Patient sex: M
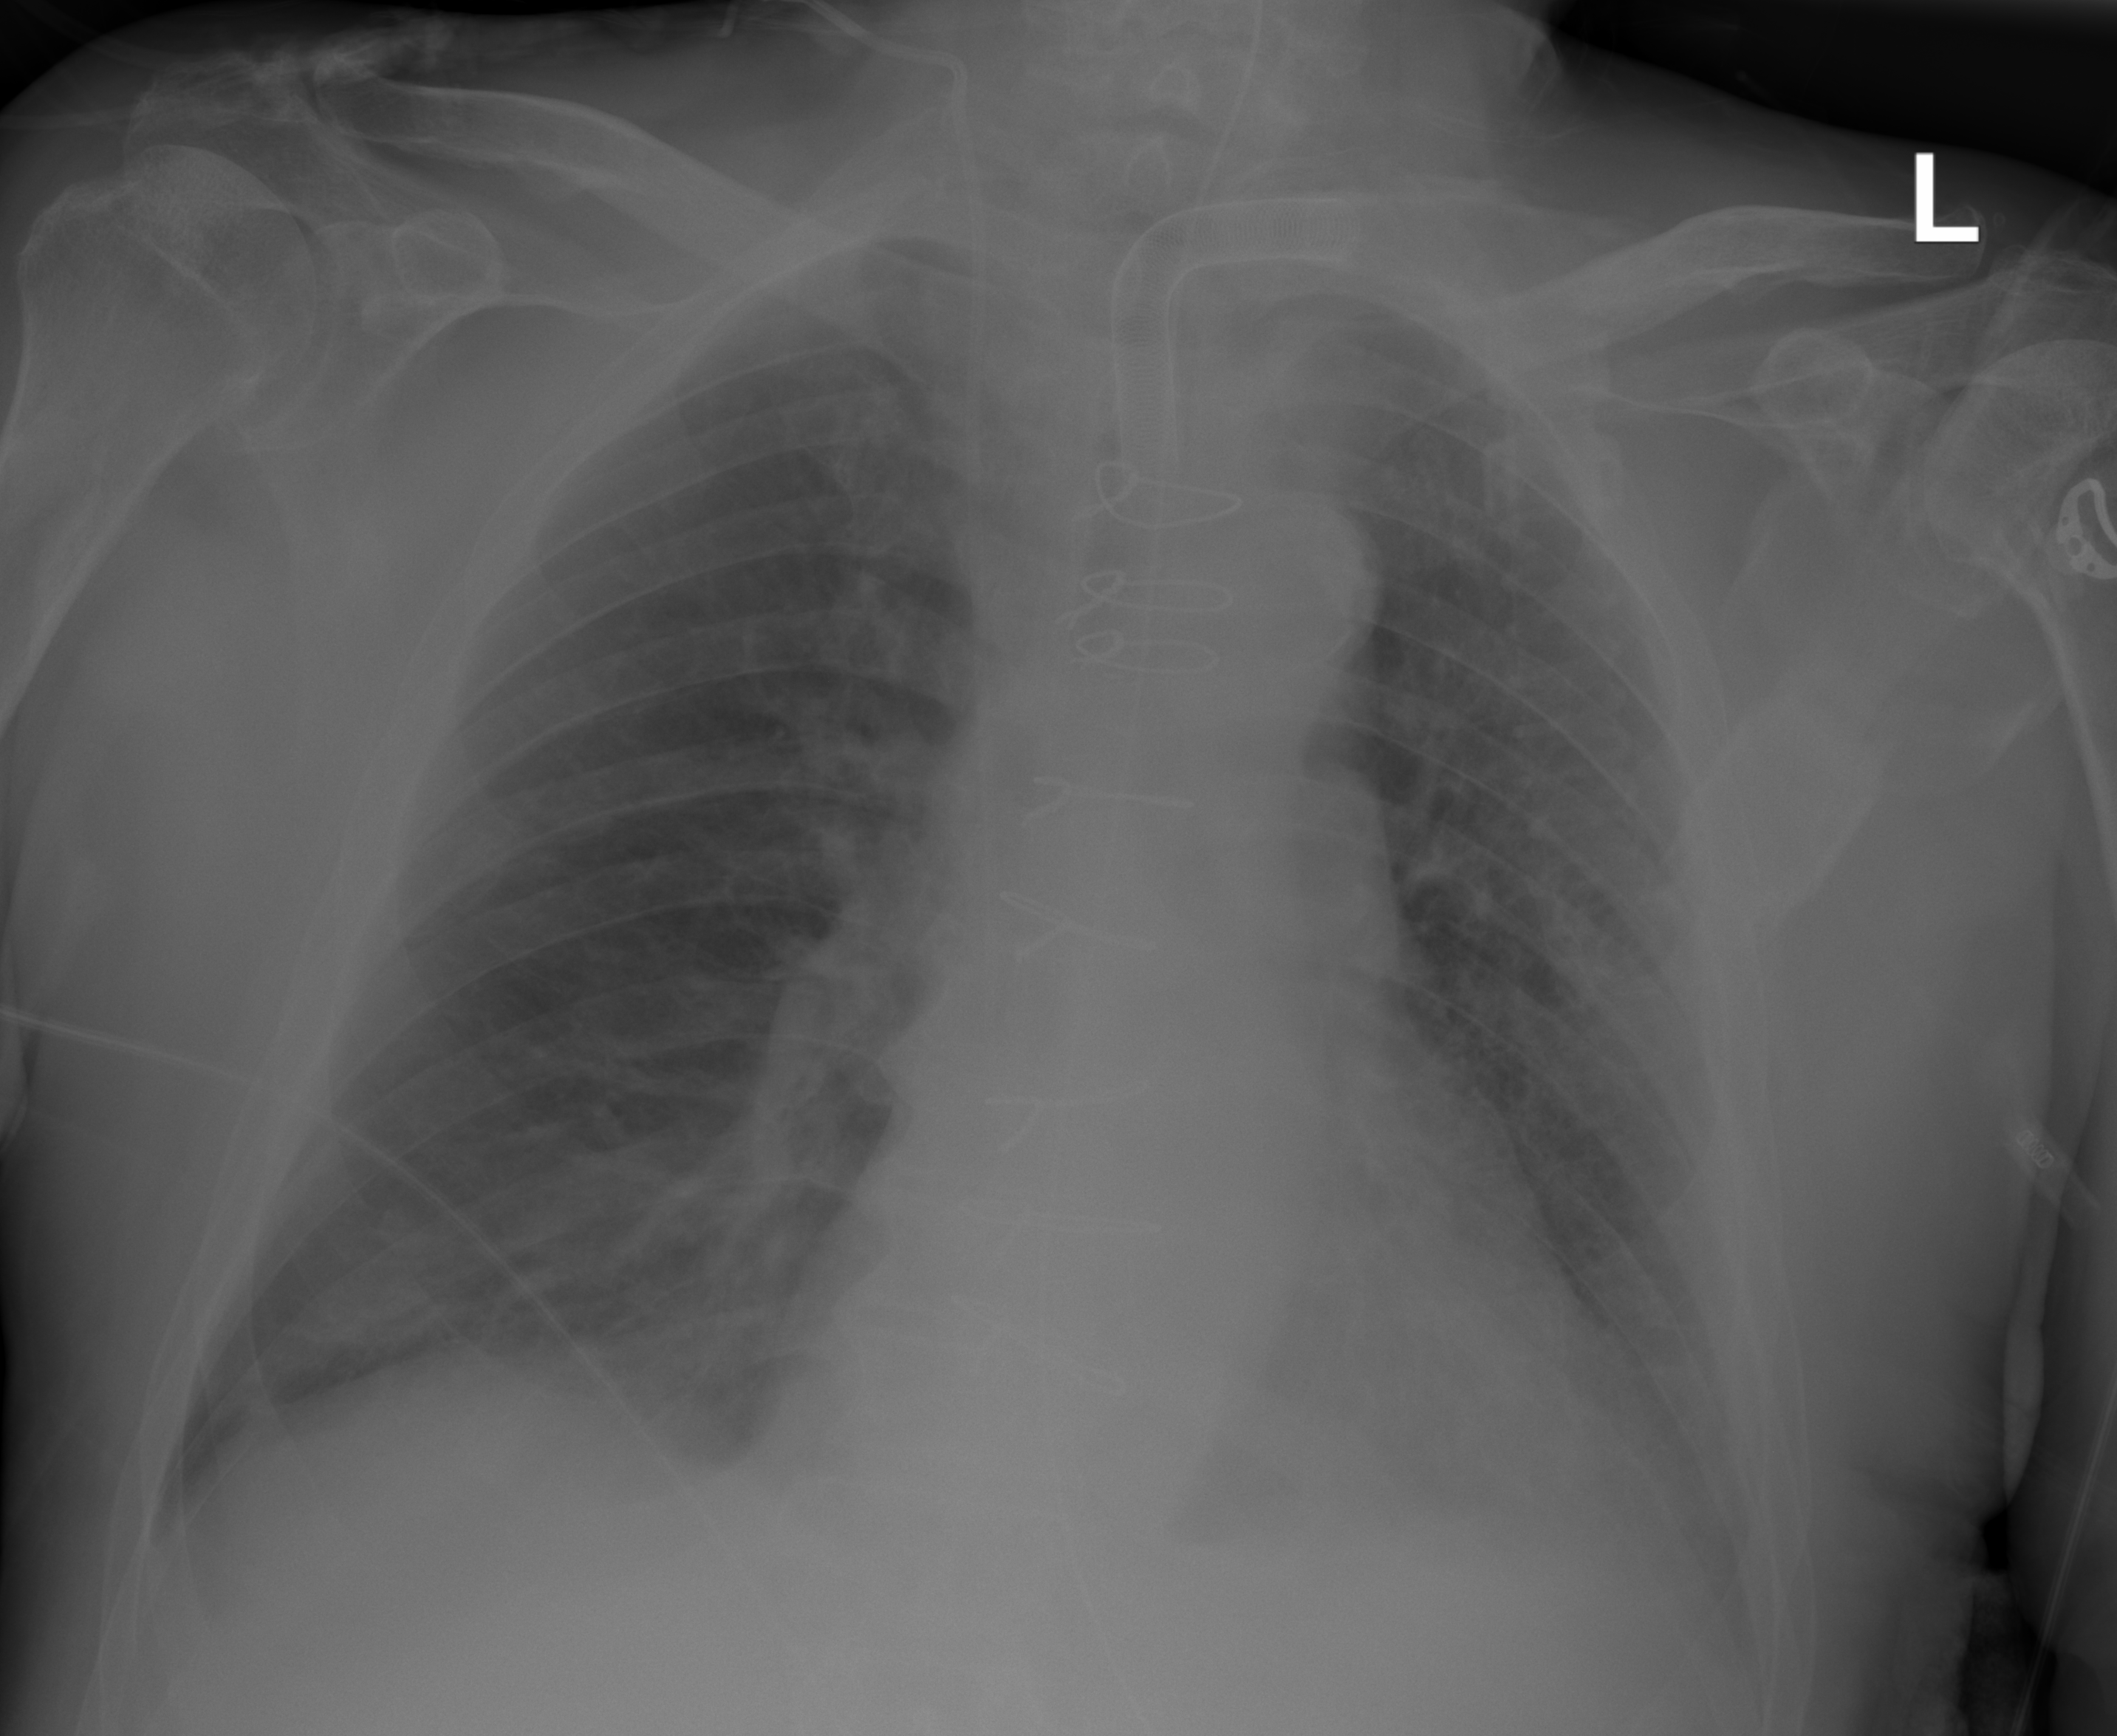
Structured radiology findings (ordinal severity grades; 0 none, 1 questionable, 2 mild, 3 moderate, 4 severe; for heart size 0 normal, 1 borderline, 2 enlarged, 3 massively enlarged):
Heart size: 2
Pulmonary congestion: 2
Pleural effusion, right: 0
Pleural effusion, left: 2
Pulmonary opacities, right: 0
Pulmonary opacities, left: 1
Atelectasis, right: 0
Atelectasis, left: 0